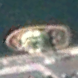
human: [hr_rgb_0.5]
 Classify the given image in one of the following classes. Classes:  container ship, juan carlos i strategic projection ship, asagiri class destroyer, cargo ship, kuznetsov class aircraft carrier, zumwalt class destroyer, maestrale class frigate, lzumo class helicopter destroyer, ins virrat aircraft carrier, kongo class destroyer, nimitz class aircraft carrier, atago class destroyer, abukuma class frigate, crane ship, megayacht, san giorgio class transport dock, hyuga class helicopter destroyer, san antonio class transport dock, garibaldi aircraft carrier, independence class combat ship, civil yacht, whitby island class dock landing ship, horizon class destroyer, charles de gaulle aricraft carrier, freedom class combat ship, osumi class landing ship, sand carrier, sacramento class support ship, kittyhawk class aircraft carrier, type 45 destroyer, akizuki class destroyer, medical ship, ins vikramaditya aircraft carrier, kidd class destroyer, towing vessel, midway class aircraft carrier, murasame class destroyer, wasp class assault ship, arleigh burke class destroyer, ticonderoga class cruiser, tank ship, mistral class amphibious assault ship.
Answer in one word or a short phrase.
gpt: Towing vessel